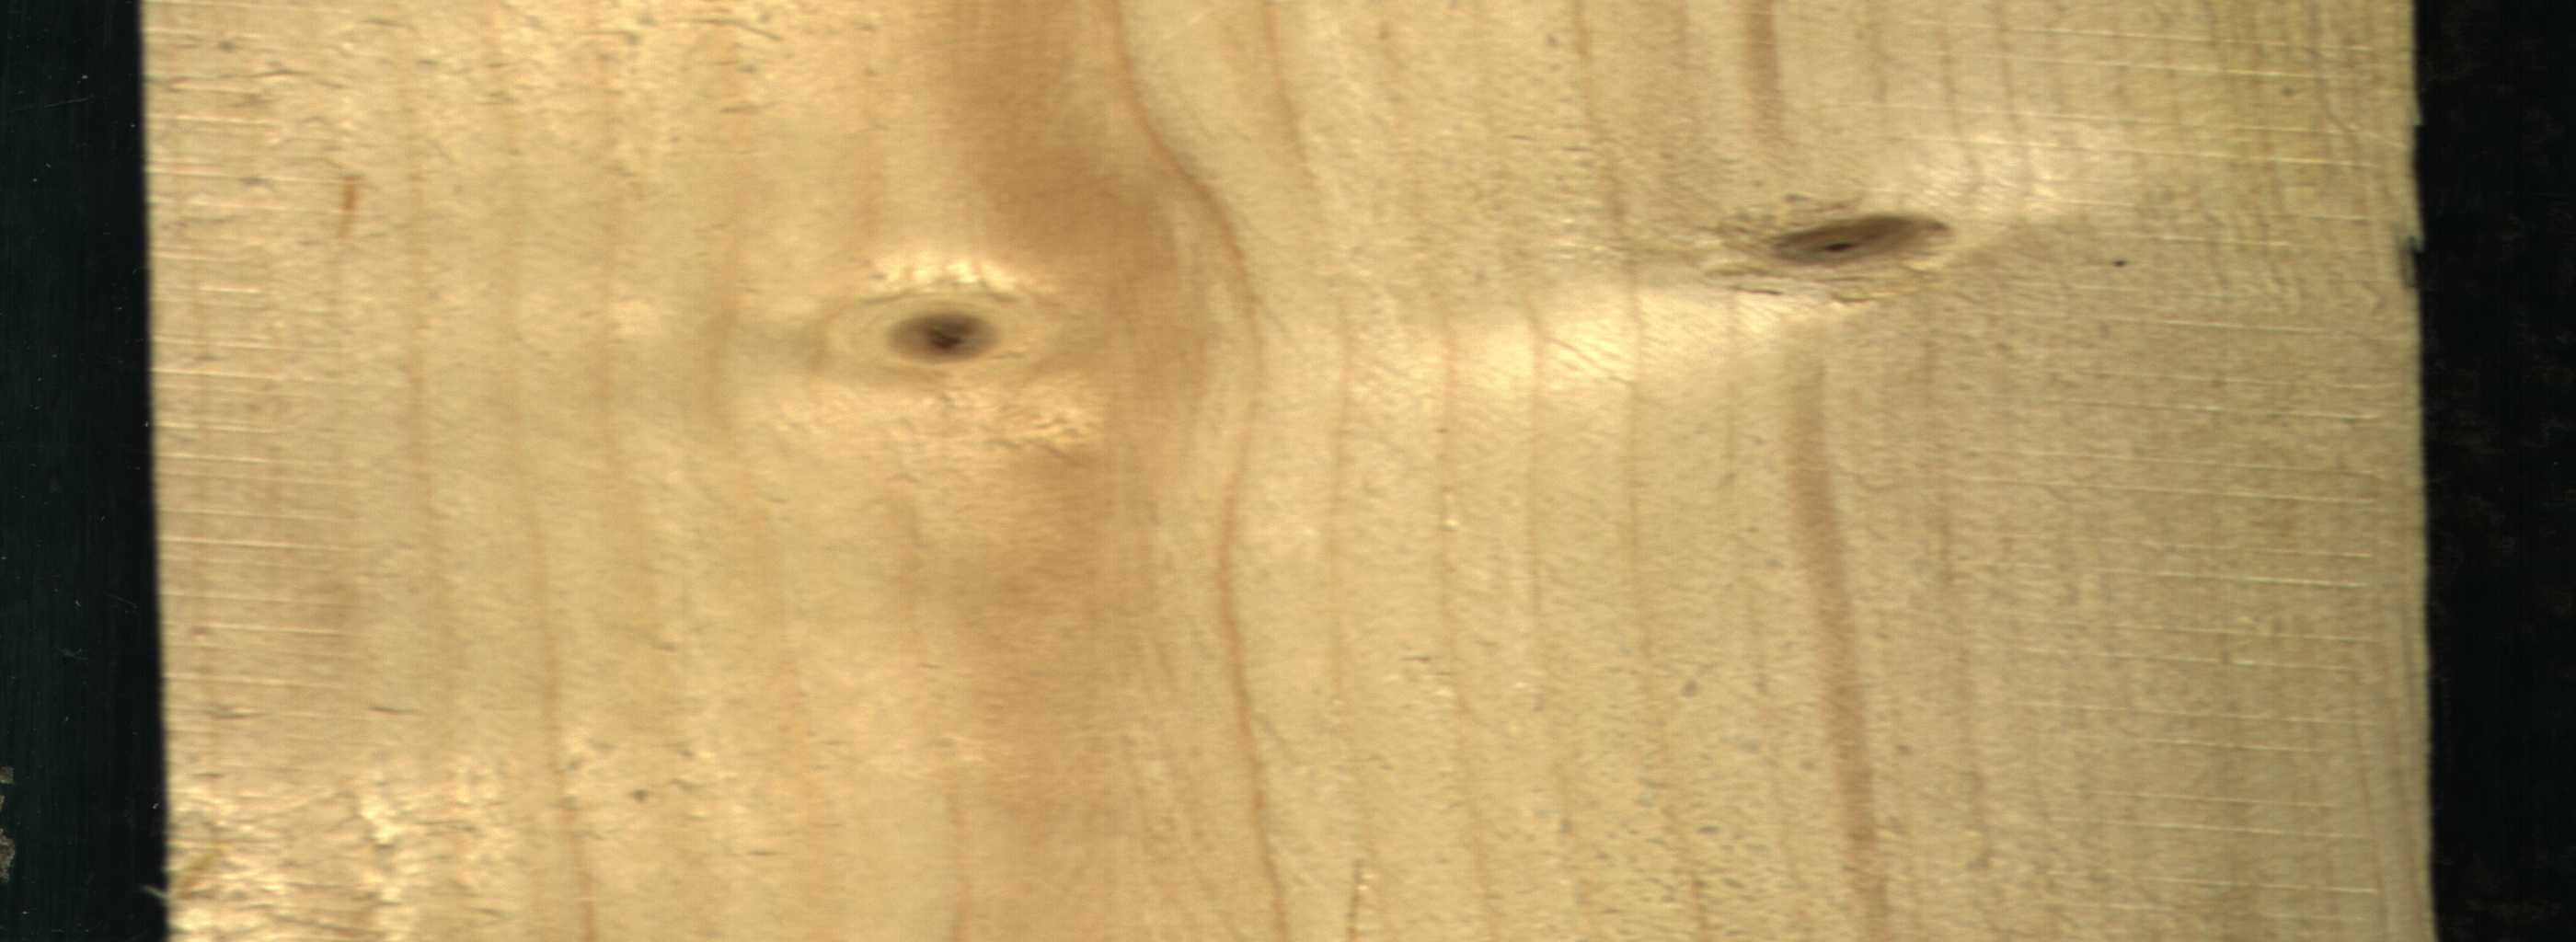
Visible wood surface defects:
Live_Knot
Live_Knot